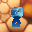
Label: 8